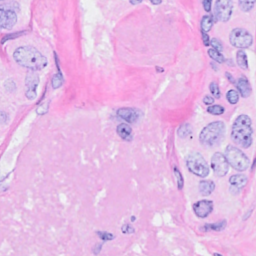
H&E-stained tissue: Breast